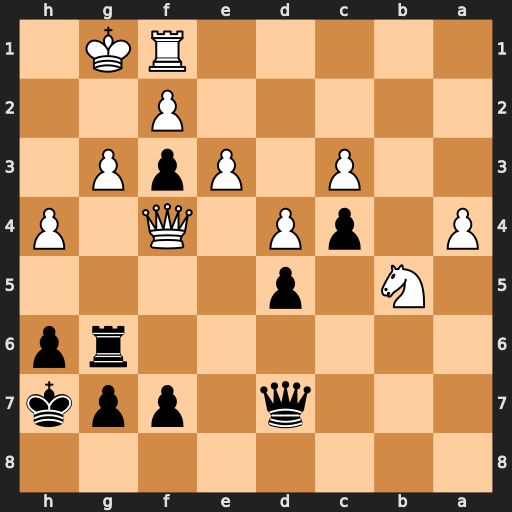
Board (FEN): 8/3q1ppk/6rp/1N1p4/P1pP1Q1P/2P1PpP1/5P2/5RK1
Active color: b
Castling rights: -
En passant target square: -
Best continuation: Rf6 Qxf6 gxf6